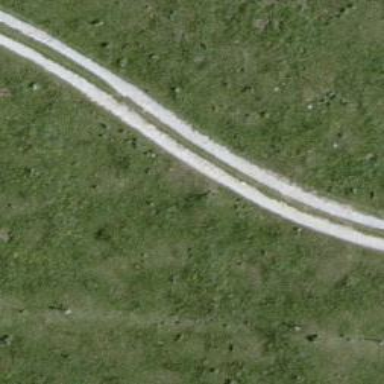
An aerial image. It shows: Unpaved track road with grade3 tracktype.